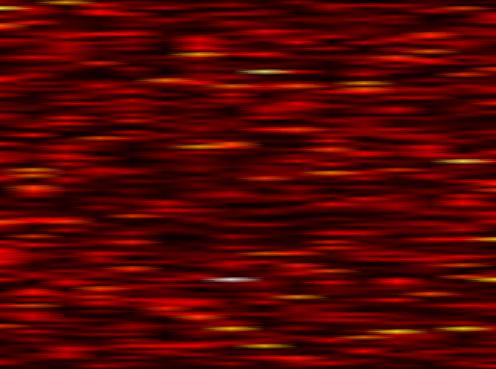
Label: FOFDM